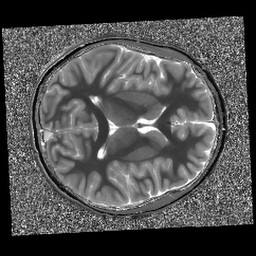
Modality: T1map
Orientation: axial
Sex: male
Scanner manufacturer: siemens
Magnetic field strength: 3 T
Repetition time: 5 s
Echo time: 0.00355 s